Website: macys
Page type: billing-address
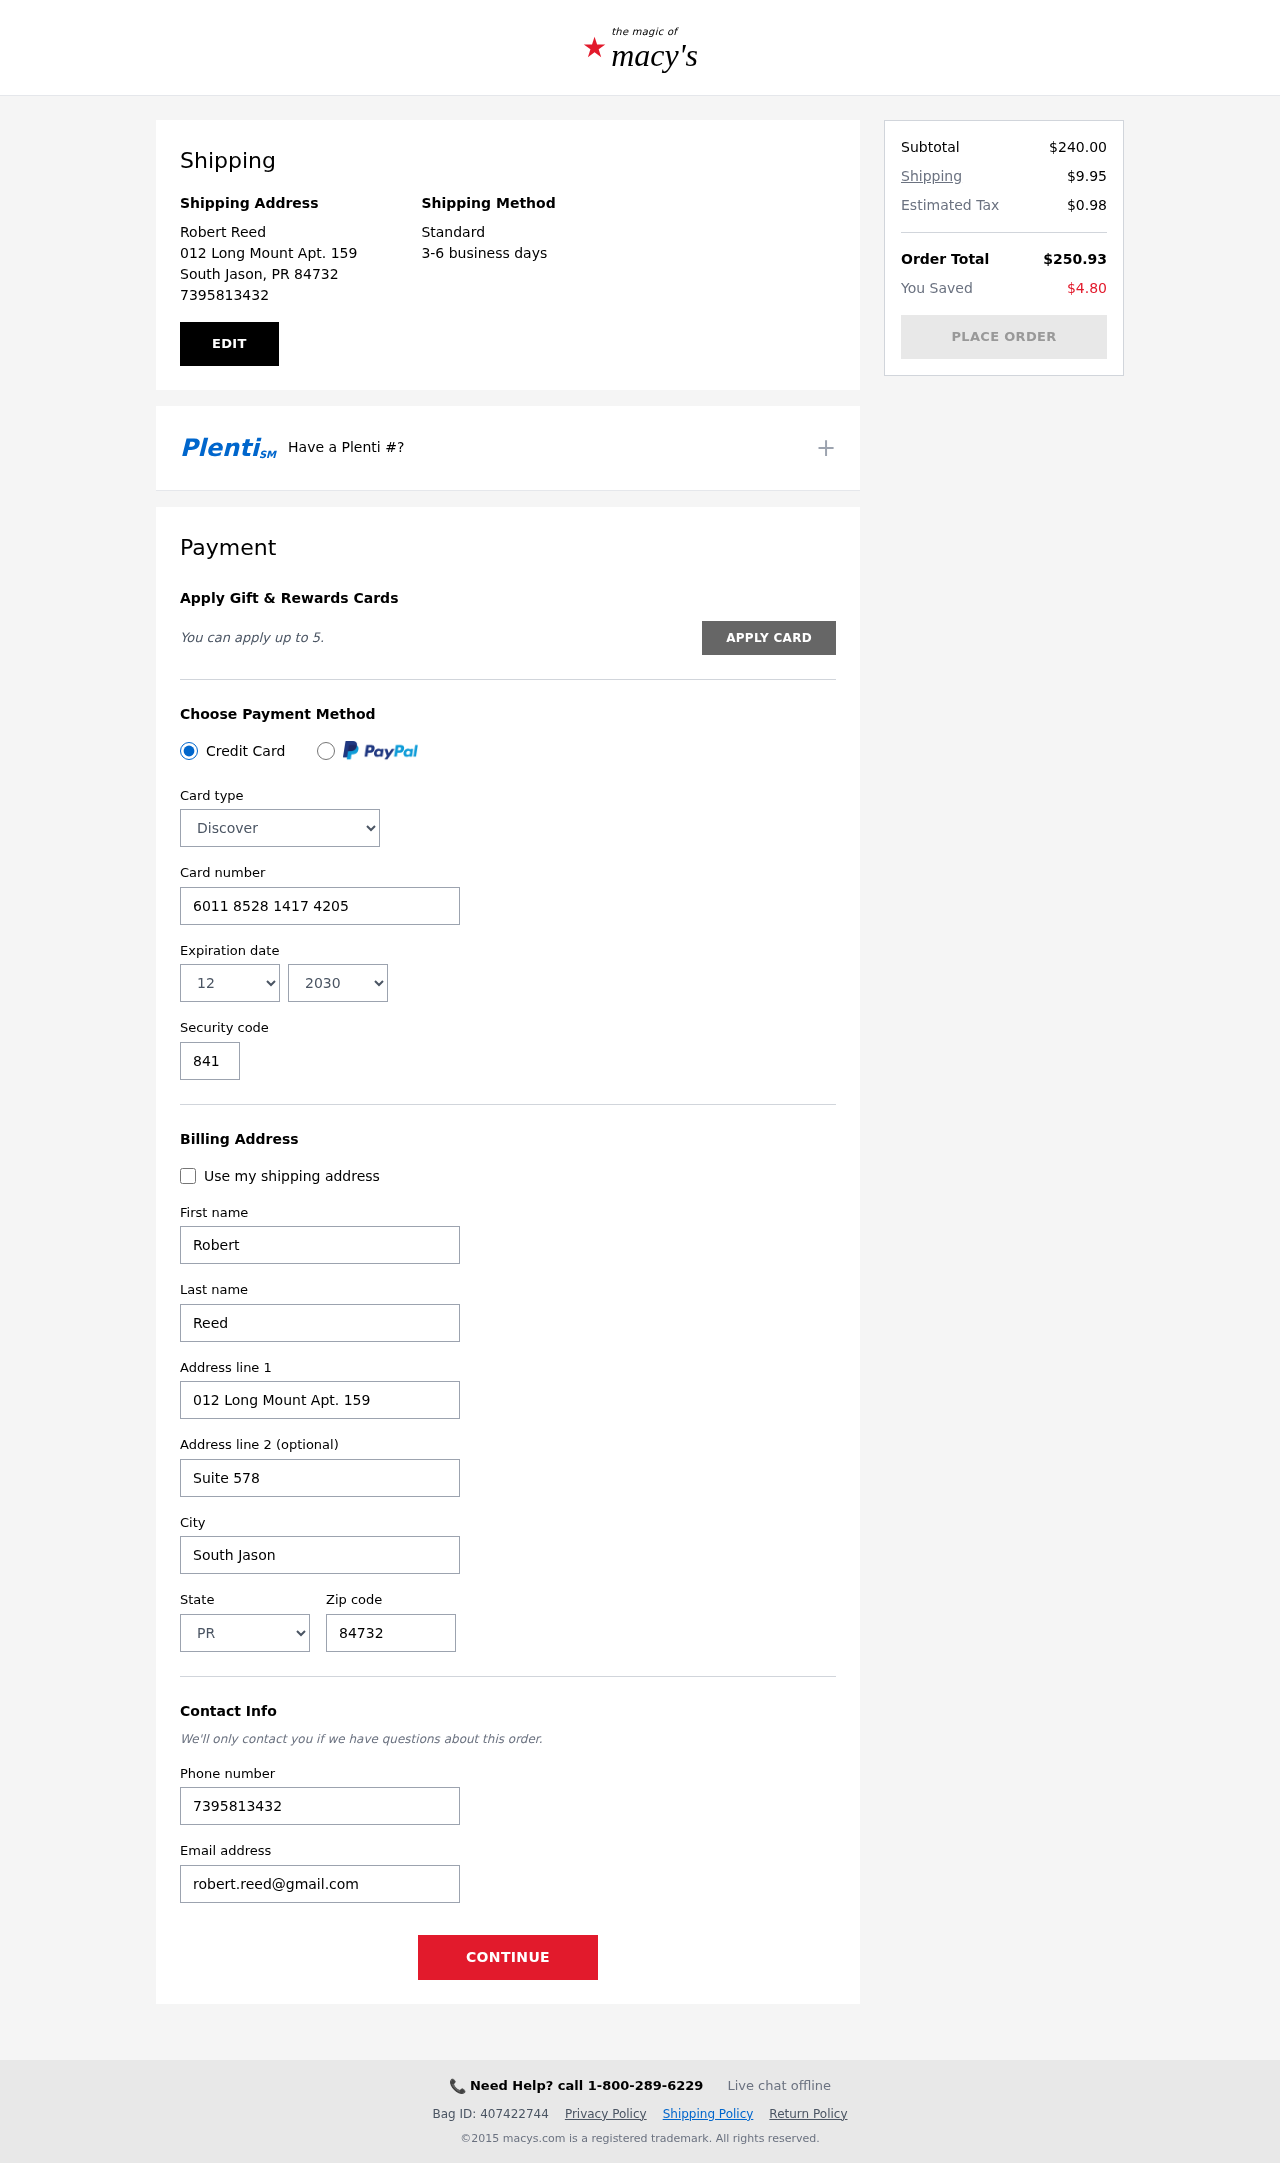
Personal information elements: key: PII_CARD_CVV
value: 841
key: PII_CARD_EXPIRY_MONTH
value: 12
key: PII_CARD_EXPIRY_YEAR
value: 30
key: PII_CARD_NUMBER
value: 6011 8528 1417 4205
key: PII_CARD_TYPE
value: Discover
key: PII_CITY
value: South Jason
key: PII_CITY_STATE_ZIP
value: South Jason, PR 84732
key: PII_EMAIL
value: robert.reed@gmail.com
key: PII_FIRSTNAME
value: Robert
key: PII_FULLNAME
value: Robert Reed
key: PII_LASTNAME
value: Reed
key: PII_PHONE
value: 7395813432
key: PII_POSTCODE
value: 84732
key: PII_STATE
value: PR
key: PII_STREET
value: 012 Long Mount Apt. 159
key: PII_STREET2
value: Suite 578
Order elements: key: ORDER_SUBTOTAL
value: $240.00
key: ORDER_SHIPPING_COST
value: $9.95
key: ORDER_TAX
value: $0.98
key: ORDER_TOTAL
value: $250.93
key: ORDER_SAVINGS
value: $4.80